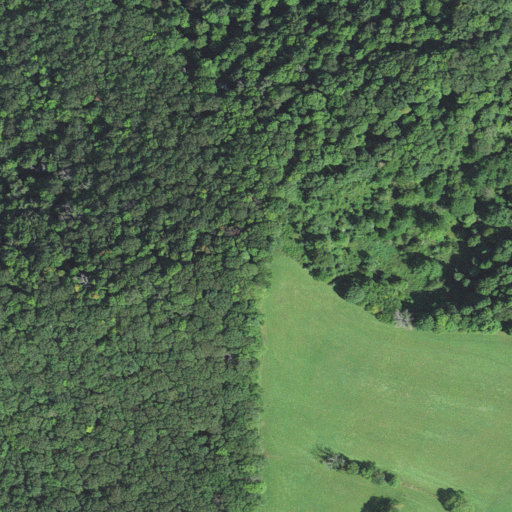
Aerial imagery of mountain in West Virginia named Close Mountain containing deciduous forest, pasture, and mixed forest